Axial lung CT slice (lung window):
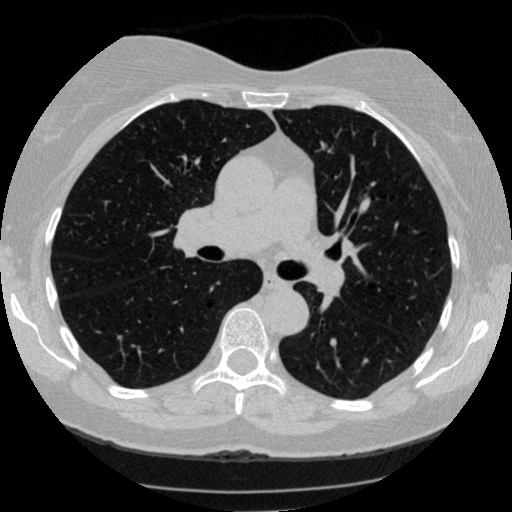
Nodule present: no